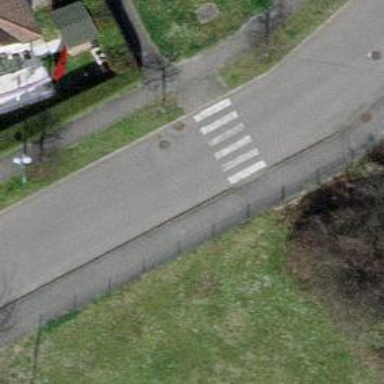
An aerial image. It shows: Marked zebra crossing on the road.